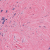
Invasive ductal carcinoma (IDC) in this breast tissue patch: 1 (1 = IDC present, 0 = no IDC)